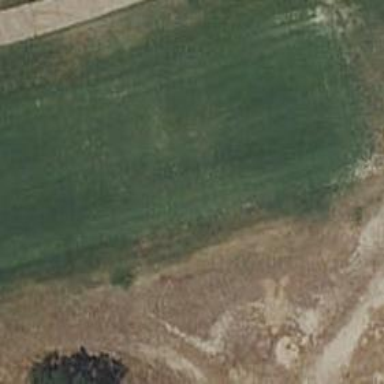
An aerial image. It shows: Golf fairway surrounded by grass.